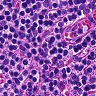
Metastatic tissue present: no